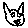
Label: cat